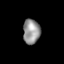
Tissue: skin
Cell type: Epithelial cells
Senescence score: 0.2866
Nuclear area (px): 410
Mean DAPI intensity: 149.429